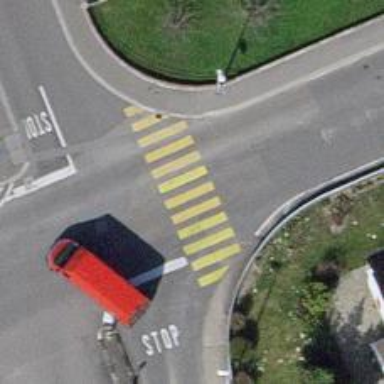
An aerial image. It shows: Footway crossing with marked asphalt surface.